Question: I am using below code to plot the Kinect point clouds in Matlab:
'''
showPointCloud(pcloud, 'VerticalAxis', 'y', 'VerticalAxisDir', 'Down');
xlabel('X (m)');
ylabel('Y (m)');
zlabel('Z (m)');
'''
Which give me this plot :

But I wish to plot it up to 1 m in Z value! How can I set it to display point clouds up to 1 m?
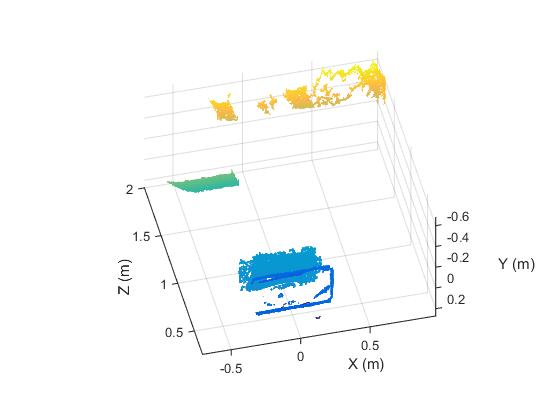
Answer: As '@LuisMendo' responded in comments:
when i use 'zlim' the plot has changed as below :

This is the edited code :
'''
showPointCloud(pcloud, 'VerticalAxis', 'y', 'VerticalAxisDir', 'Down');
xlabel('X (m)');
ylabel('Y (m)');
zlabel('Z (m)');
zlim ([0,1])
'''